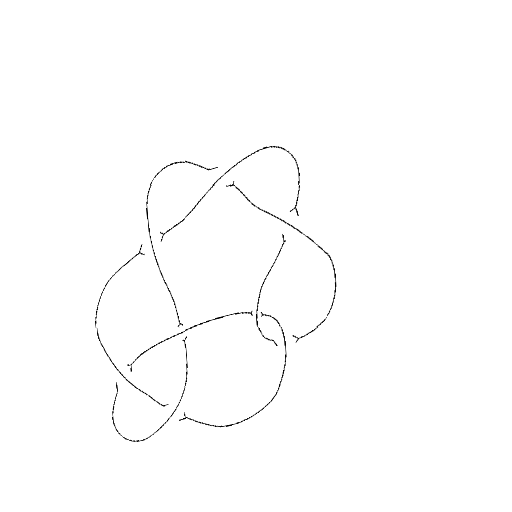
Crossing number: 8